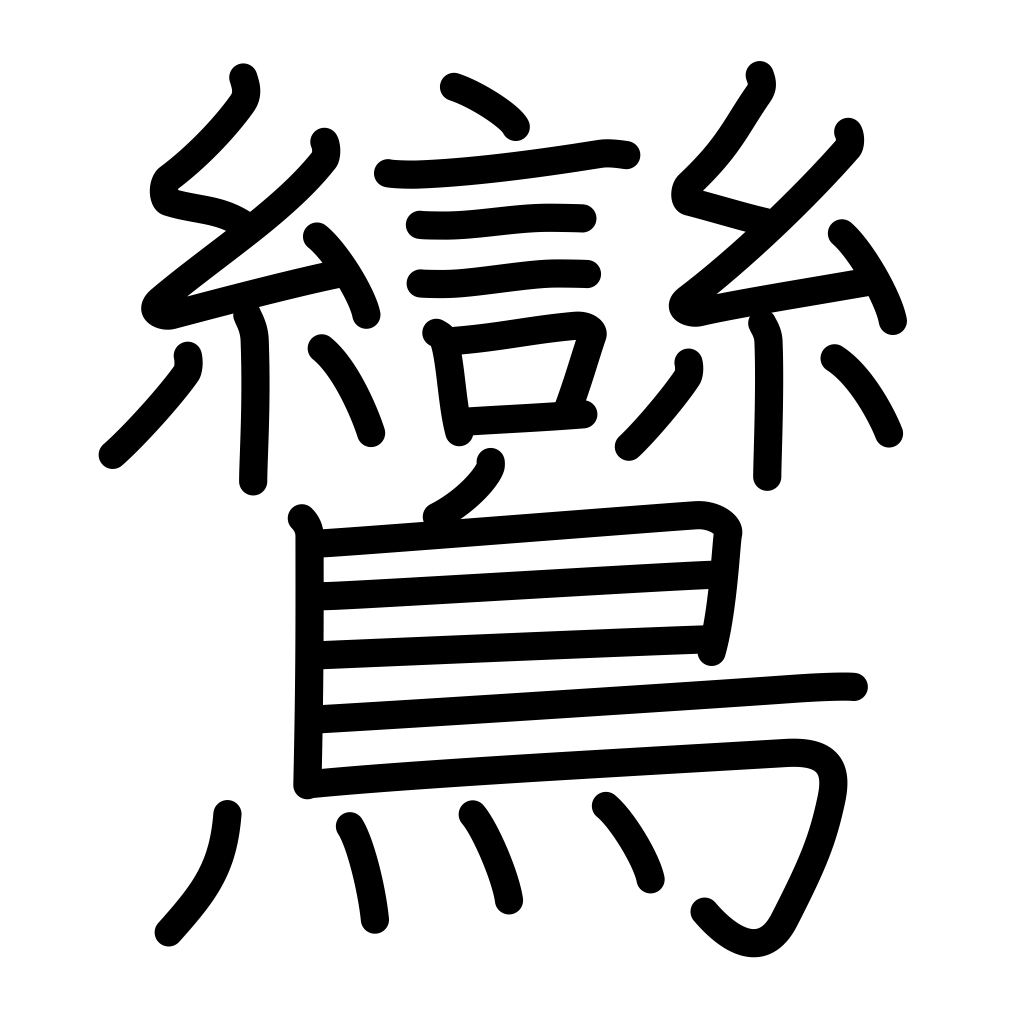
Meaning: fabulous mythical bird, imperial